Question: i am unable to compile the code using bbwp tool.
Take a look at the screenshot and please point-out what i am doing wrong
Thanks
In the screen-shot
1. WARNING: about element, i know its in config.xml but not confirm what to put in it.
2. ERROR: about jvm.dll well that file exists on the path, i have checked it.
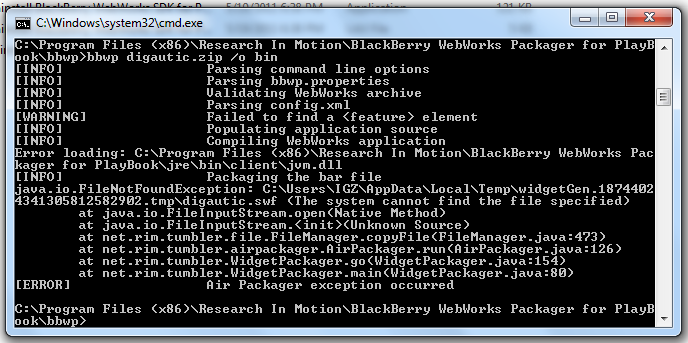
Answer: After searching for a while found out that MSCR71.dll was the problem, placed it in windows/system32 in Win7 but did not worked but worked on winxp.